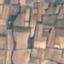
Land use / land cover: PermanentCrop